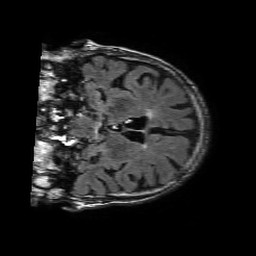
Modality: FLAIR
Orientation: coronal
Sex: male
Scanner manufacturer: philips
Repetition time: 11 s
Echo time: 0.125 s